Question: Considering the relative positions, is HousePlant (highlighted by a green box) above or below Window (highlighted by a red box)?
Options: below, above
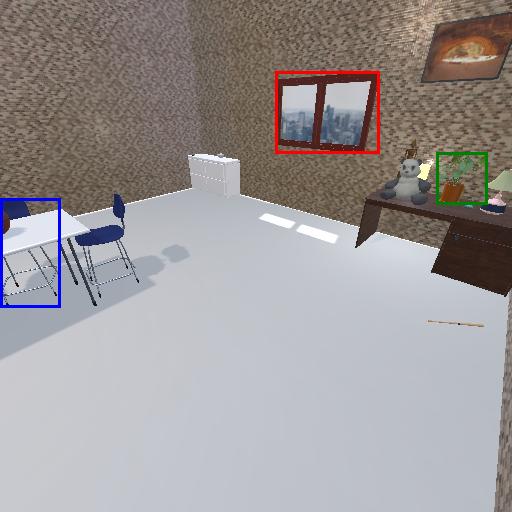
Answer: below